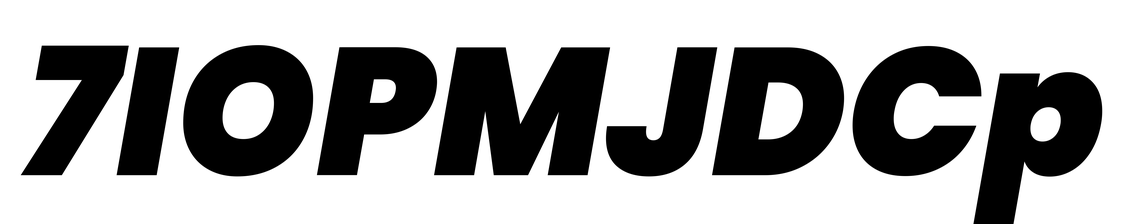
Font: Poppins-BlackItalic